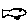
Label: fish